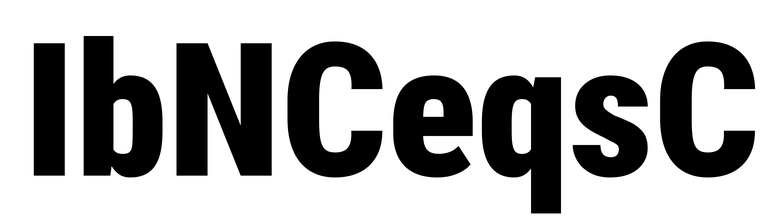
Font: Roboto_Condensed_Black